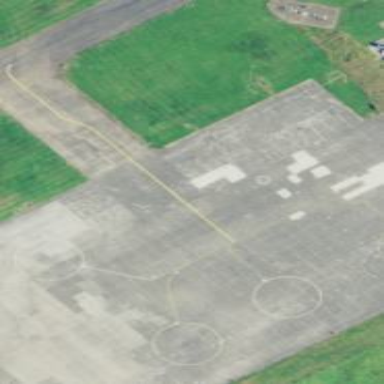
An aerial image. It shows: Apron at the airport.